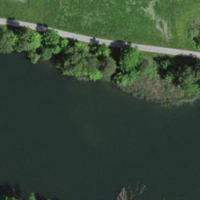
EUNIS habitat code: 24
Species observed at this site:
Cornus sanguinea
Podiceps cristatus